Question: I have an Excel column containing part numbers. Here is a sample

As you can see, it can be many different datatypes: 'Float', 'Int', and 'String'. I am using 'roo' gem to read the file. The problem is that 'roo' interprets integer cells as 'Float', adding a trailing zero to them (16431 => 16431.0). I want to trim this trailing zero. I cannot use 'to_i' because it will trim all the trailing numbers of the cells that require a decimal in them (the first row in the above example) and will cut everything after a string char in the 'String' rows (the last row in the above example).
Currently, I have a a method that checks the last two characters of the cell and trims them if they are ".0"
'''
def trim(row)
if row[0].to_s[-2..-1] == ".0"
row[0] = row[0].to_s[0..-3]
end
end
'''
This works, but it feels terrible and hacky. What is the proper way of getting my Excel file contents into a Ruby data structure?
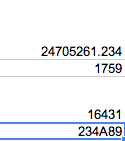
Answer: '''
def trim num
i, f = num.to_i, num.to_f
i == f ? i : f
end
trim(2.5) # => 2.5
trim(23) # => 23
'''
or, from string:
'''
def convert x
Float(x)
i, f = x.to_i, x.to_f
i == f ? i : f
rescue ArgumentError
x
end
convert("fjf") # => "fjf"
convert("2.5") # => 2.5
convert("23") # => 23
convert("2.0") # => 2
convert("1.00") # => 1
convert("1.10") # => 1.1
'''